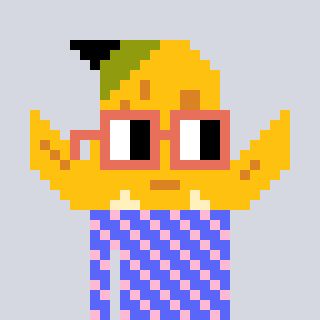
a pixel art character with square orange glasses, a banana-shaped head and a purple-colored body on a cool background